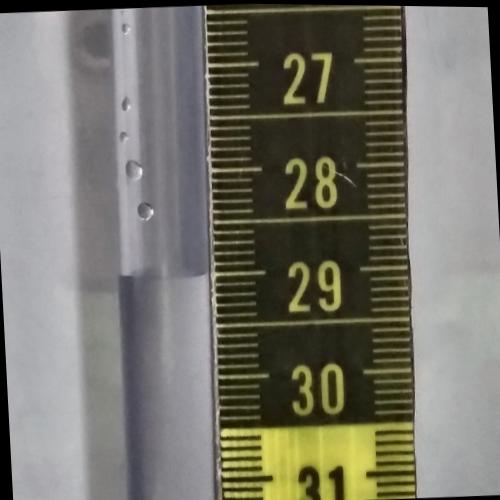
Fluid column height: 29.0 cm